Question: I need to place several instances of a custom 'QPushButton' subclass adjacent to one another. For some reason, the buttons overlap one another when painted. A simplified example of the problem is below.
Here is the (incorrect) output:

Here is the code:
'''
#include <QtGui>
class MyButton : public QPushButton {
public:
explicit MyButton(Qt::GlobalColor color, QWidget *parent = NULL)
: QPushButton(parent), color_(color) {
setSizePolicy(QSizePolicy::Fixed, QSizePolicy::Fixed);
}
QSize sizeHint() const {
return QSize(50, 25);
}
protected:
void paintEvent(QPaintEvent *) {
QPainter painter(this);
painter.setOpacity(0.5);
painter.fillRect(0, 0, width(), height(), color_);
}
private:
Qt::GlobalColor color_;
};
int main(int argc, char **argv) {
QApplication app(argc, argv);
QWidget widget;
QHBoxLayout *layout = new QHBoxLayout;
layout->setSpacing(0);
MyButton *w1 = new MyButton(Qt::red);
MyButton *w2 = new MyButton(Qt::green);
MyButton *w3 = new MyButton(Qt::blue);
layout->addWidget(w1);
layout->addWidget(w2);
layout->addWidget(w3);
widget.setLayout(layout);
widget.show();
return app.exec();
}
'''
What is causing this, and how do I fix it? BTW, I tried something similar with regular 'QWidget' subclasses (instead of 'QPushButton' subclasses), and there is no problem. It is something peculiar to 'QPushButton'.
I'm really thinking now that this is a bug. I submitted it to the <URL>; we'll see what the Trolls think. In any case, deriving from 'QAbstractButton' fixes the drawing problem ... I just had to re-implement some of the functionality I needed.
The Trolls at Qt provided a solution (workaround?); I posted their fix as an answer below. I'm leaving it up to their team to determine if this is a feature or bug. It apparently only behaves differently on the Mac.
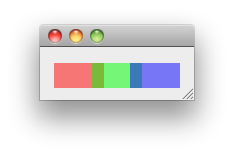
Answer: The solution is to add the following to the subclass:
'''
setAttribute(Qt::WA_LayoutUsesWidgetRect);
'''
Apparently it is only necessary on the Mac platform; Windows and Linux display the layout as expected.